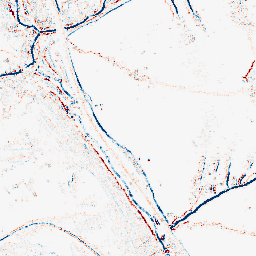
Category: morphological
Decomposition family: morphological_square
Decomposition parameters: operation: average
size: 3
Upsampling method: sinc_blackman
Upsampling parameters: scale: 2
kernel_size: 16
Upsampling scale: 2